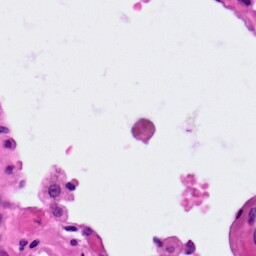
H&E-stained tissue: Lung